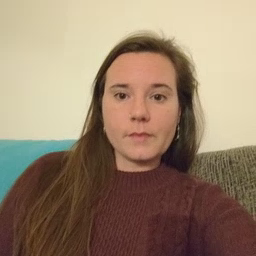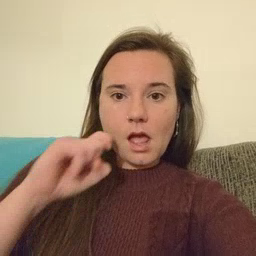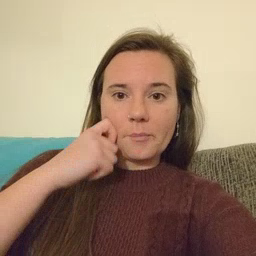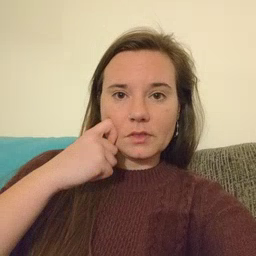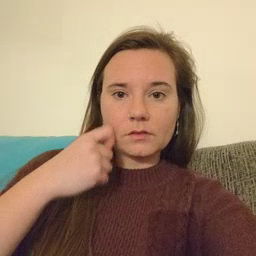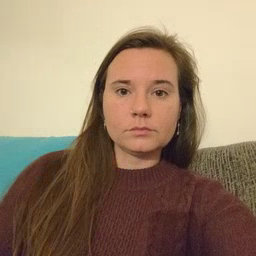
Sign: apple